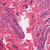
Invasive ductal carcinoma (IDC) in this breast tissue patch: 0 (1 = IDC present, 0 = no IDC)